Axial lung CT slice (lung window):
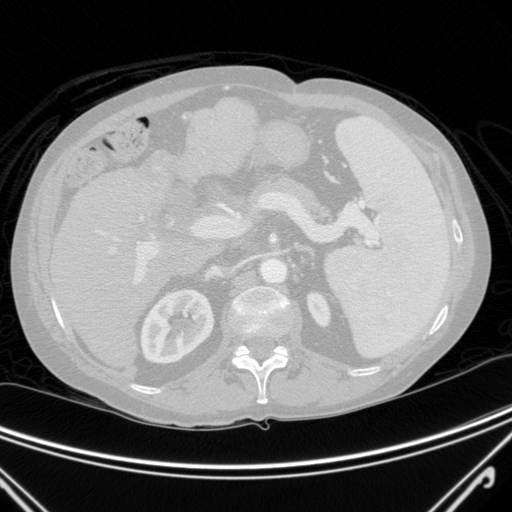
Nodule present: no